Field crop: tomato
Growth stage: 2
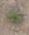
Species: solanum